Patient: sex M, age 47
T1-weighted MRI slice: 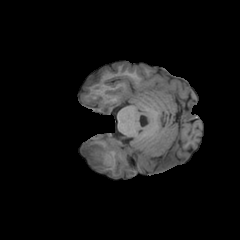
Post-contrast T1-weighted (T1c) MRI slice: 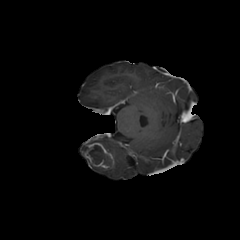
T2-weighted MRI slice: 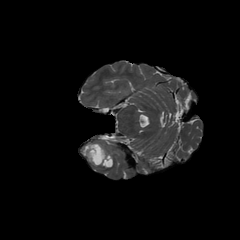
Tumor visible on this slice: yes
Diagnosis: Glioblastoma, IDH-wildtype
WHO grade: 4